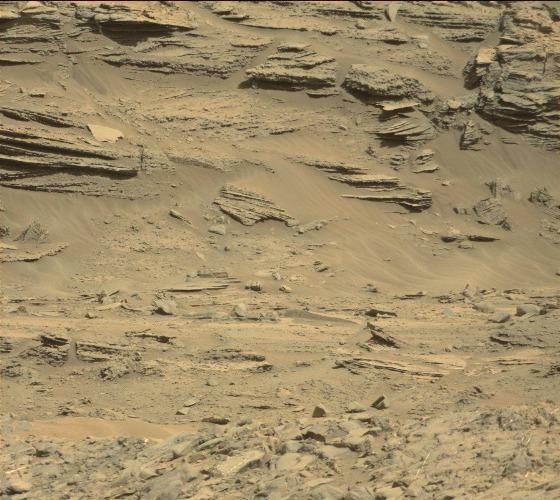
Terrain classes present: Bedrock, Gravel / Sand / Soil, Rock, Shadow